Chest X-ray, PA view. Patient: 21 years old, sex F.
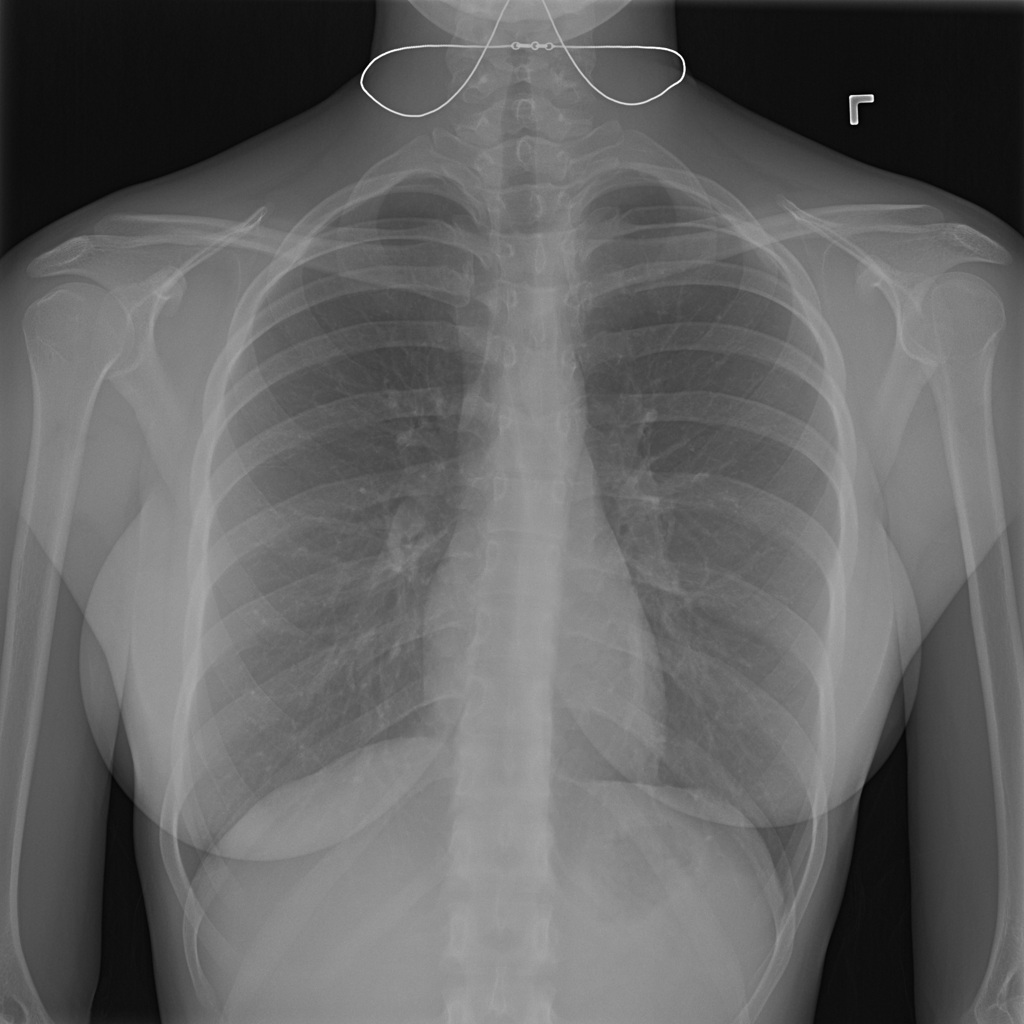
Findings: No Finding